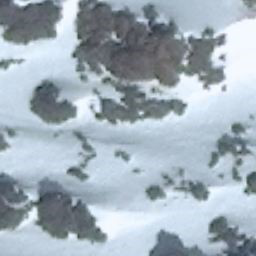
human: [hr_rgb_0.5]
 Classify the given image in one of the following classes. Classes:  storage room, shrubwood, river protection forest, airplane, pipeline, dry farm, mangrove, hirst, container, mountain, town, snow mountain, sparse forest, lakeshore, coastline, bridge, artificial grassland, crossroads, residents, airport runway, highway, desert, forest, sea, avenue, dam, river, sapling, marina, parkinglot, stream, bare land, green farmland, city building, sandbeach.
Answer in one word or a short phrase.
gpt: snow mountain